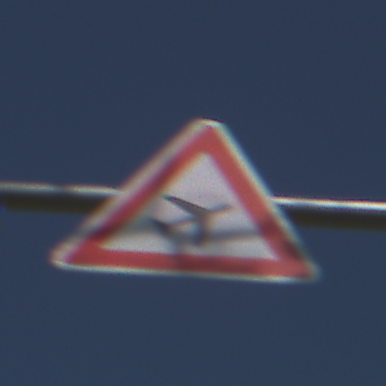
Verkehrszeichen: FlugbetriebLinks
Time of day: Midday
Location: Outdoor (Nature)
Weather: Clear
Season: NotSpecified
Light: Natural